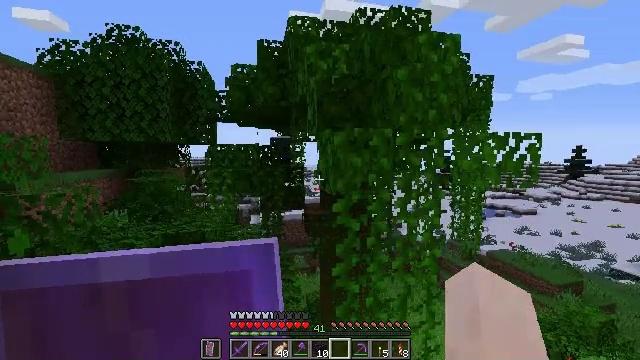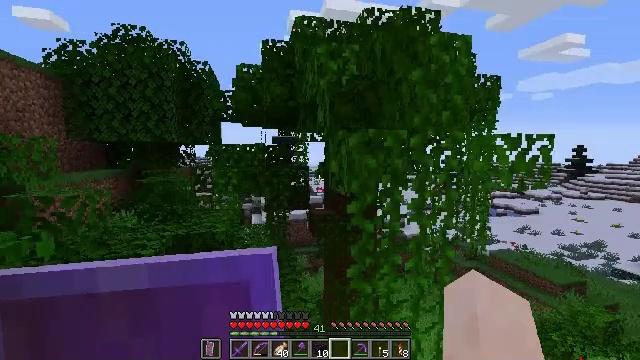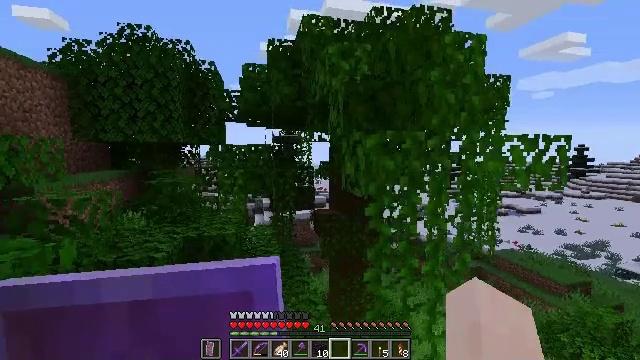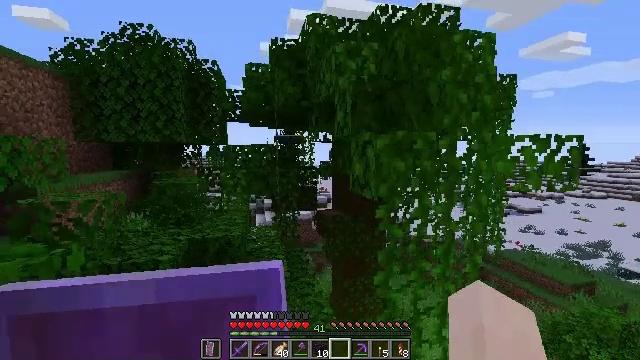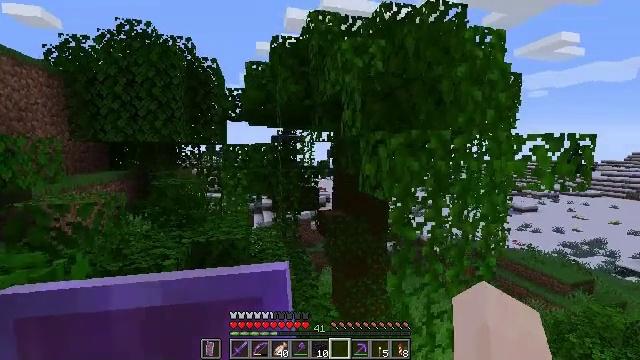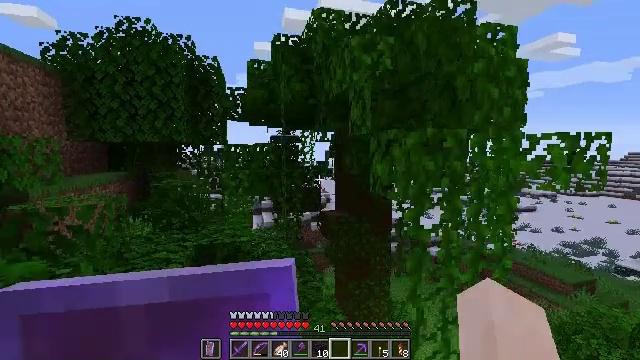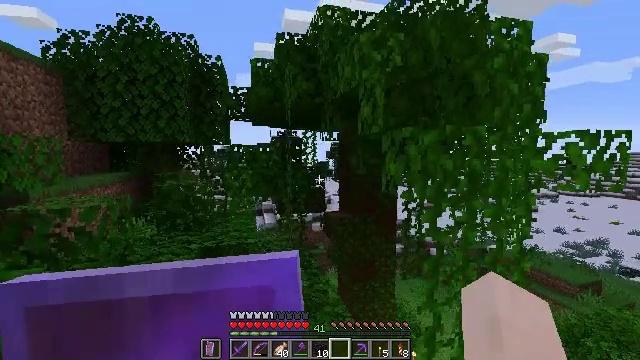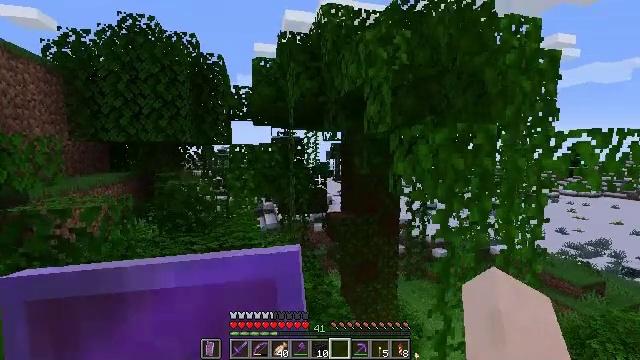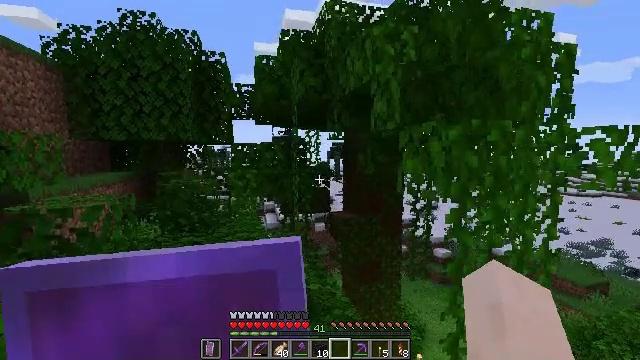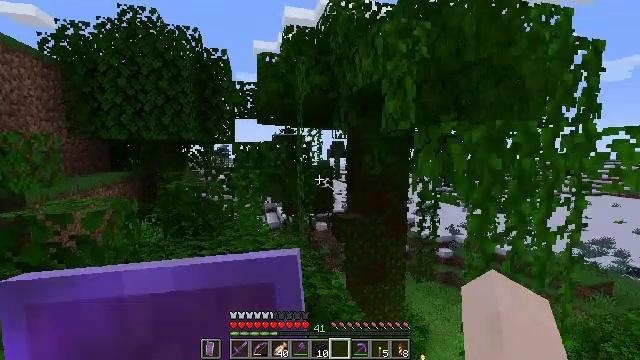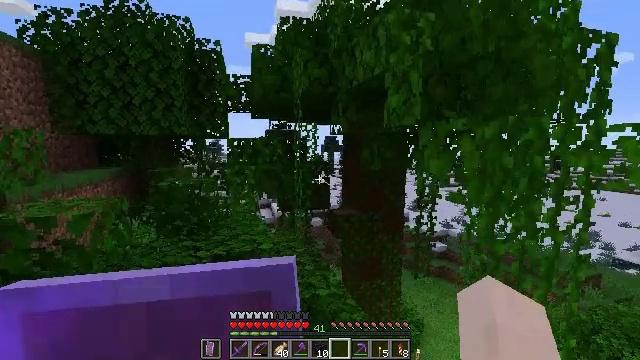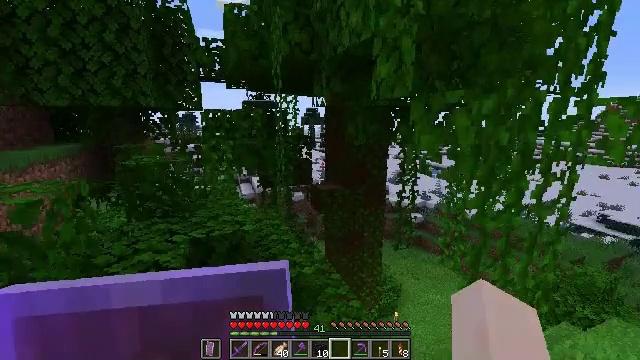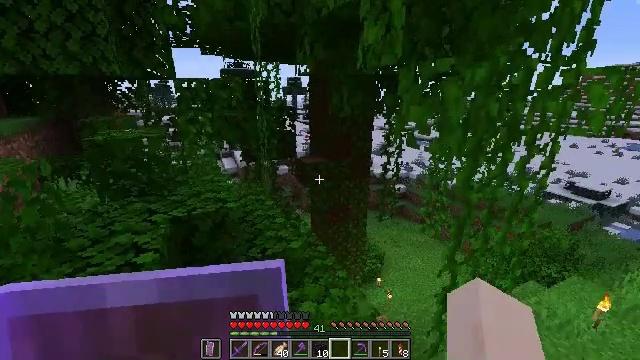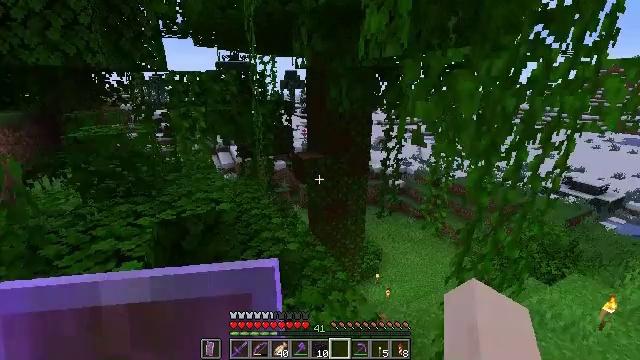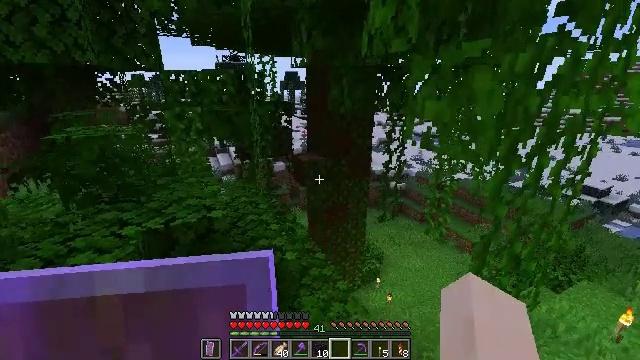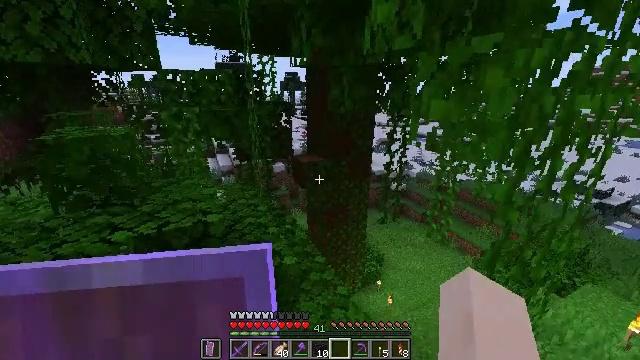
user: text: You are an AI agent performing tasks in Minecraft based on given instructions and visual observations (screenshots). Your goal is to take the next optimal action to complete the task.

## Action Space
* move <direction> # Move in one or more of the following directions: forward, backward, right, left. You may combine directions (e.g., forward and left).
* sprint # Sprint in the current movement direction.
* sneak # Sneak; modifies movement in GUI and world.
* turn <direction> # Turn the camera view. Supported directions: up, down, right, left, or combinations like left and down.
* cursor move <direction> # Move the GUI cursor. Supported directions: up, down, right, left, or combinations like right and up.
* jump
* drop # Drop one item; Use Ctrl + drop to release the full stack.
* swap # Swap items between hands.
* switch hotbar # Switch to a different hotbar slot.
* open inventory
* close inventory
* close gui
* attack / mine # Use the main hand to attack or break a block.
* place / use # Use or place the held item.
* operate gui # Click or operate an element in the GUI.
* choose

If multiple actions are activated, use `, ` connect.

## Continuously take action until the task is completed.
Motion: motion action
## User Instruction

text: Break the jungle log to gather wood.
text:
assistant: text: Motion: move left
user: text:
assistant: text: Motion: move forward and move left
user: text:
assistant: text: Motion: move forward and move left
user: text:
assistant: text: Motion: move forward and move left
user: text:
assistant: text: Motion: move forward and move left
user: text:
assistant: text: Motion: move forward and move left
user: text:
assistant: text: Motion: move forward and move left
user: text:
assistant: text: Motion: move forward and move left
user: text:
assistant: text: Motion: move forward and move left
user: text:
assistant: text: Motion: move forward, turn right and down
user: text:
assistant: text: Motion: move forward, turn right and down
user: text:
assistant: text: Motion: move forward, turn right and down
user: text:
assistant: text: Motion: move forward, turn down
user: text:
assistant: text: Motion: move forward
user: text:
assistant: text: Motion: move forward
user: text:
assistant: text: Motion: move forward
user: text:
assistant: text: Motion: no_op
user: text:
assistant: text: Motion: no_op
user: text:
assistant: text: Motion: turn down
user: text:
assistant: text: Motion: turn down
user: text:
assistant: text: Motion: turn down
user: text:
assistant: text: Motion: no_op
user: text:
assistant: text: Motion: no_op
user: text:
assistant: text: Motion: turn down
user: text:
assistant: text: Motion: turn right and down
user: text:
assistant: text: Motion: no_op
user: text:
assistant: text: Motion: move forward
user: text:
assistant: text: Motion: move forward
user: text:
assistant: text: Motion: move forward
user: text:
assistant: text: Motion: move forward